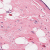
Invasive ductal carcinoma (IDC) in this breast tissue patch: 0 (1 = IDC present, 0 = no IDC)